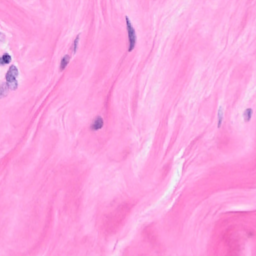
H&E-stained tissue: Breast